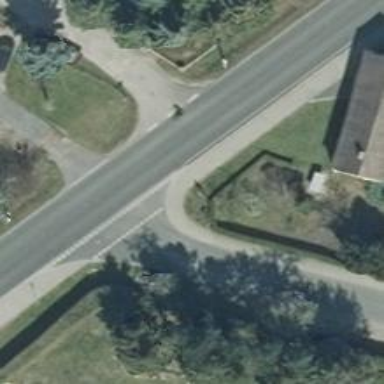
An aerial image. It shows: Secondary road with asphalt surface.